Interaction volume radius: 10 \u00c5
Interaction volume height: 15 \u00c5
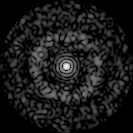
Disorder parameter: 0.8162